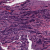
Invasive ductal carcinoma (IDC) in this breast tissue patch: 1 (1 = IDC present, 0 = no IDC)